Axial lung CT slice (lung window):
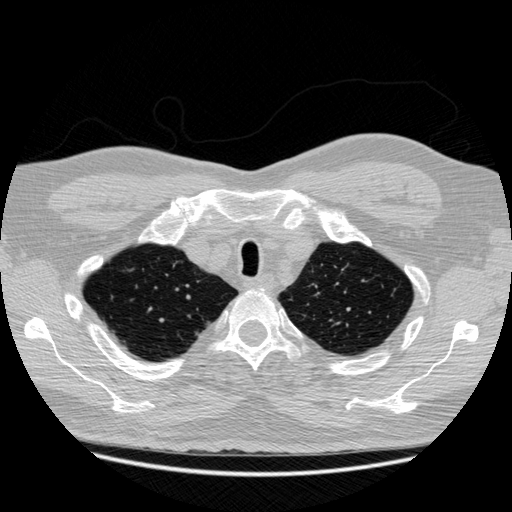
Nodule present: no